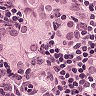
Metastatic tissue present: yes